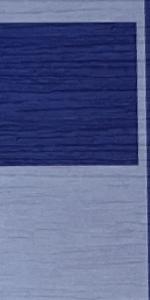
Label: Empty